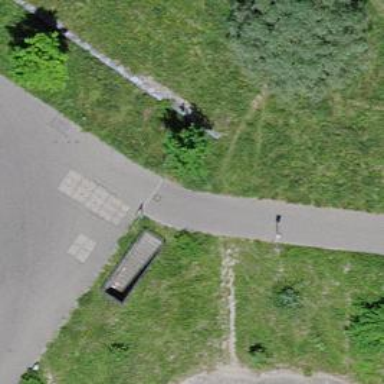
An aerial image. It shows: Bollard.